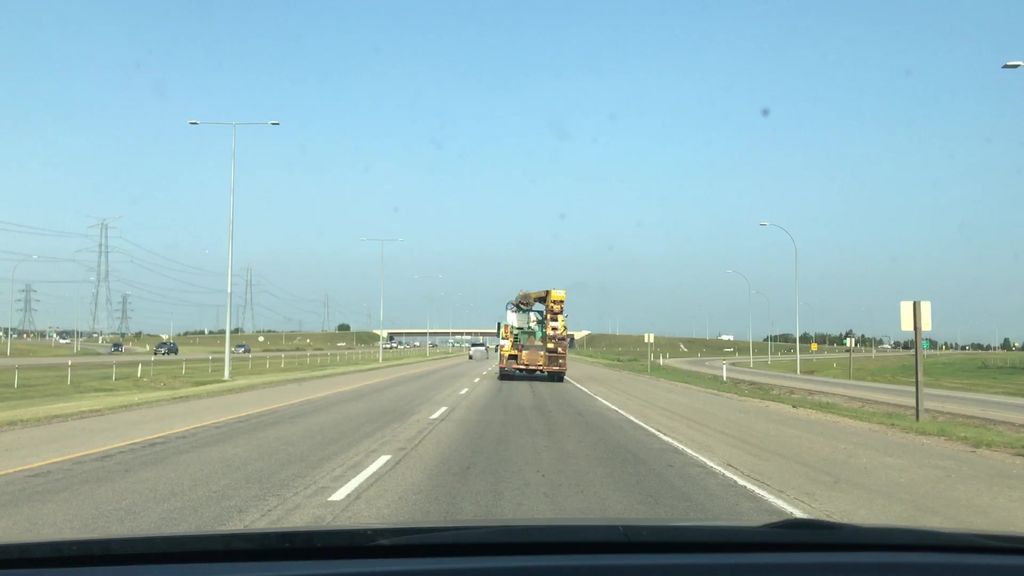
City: edmonton